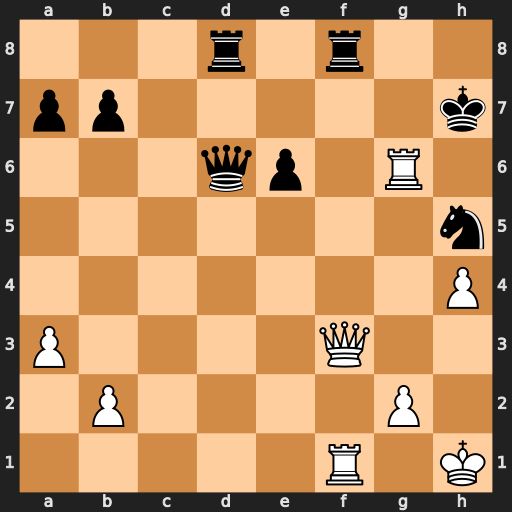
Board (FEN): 3r1r2/pp5k/3qp1R1/7n/7P/P4Q2/1P4P1/5R1K
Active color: w
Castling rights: -
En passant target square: -
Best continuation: Qxh5#